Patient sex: F
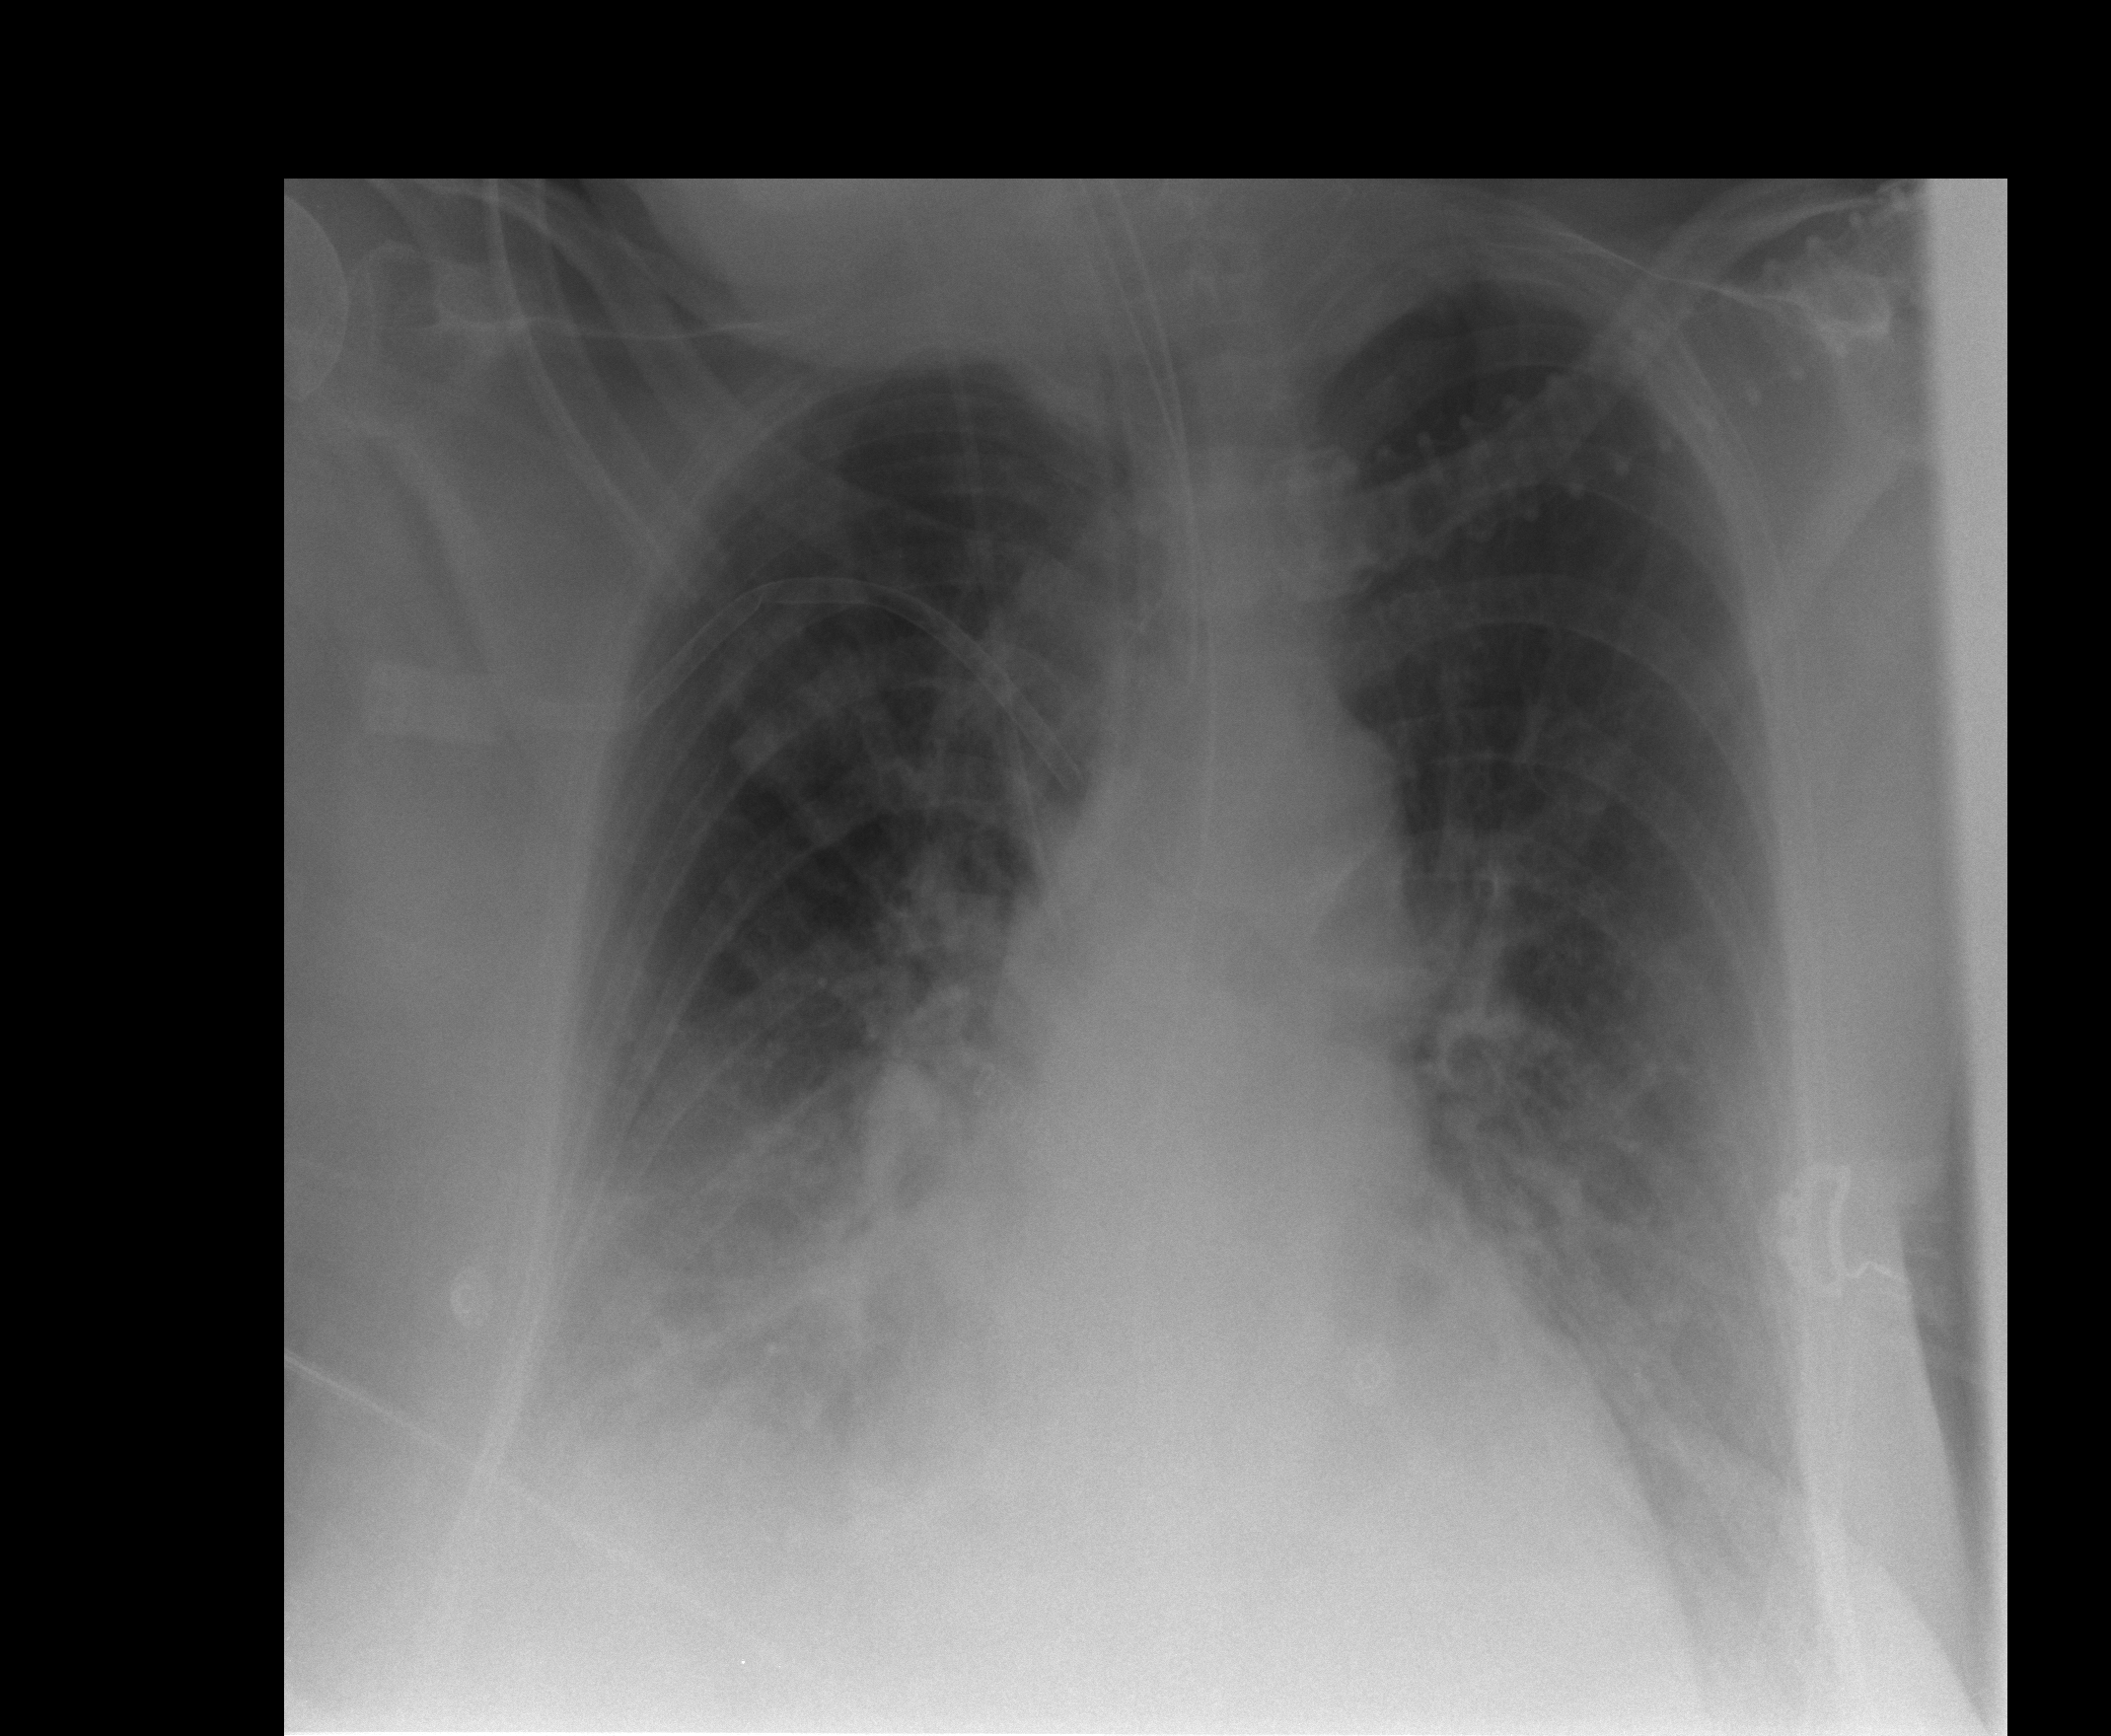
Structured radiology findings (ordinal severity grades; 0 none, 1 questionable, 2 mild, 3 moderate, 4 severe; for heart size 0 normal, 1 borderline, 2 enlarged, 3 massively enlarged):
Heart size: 2
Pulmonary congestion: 2
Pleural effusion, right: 2
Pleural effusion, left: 2
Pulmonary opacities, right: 2
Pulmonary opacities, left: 0
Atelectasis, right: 2
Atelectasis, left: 2